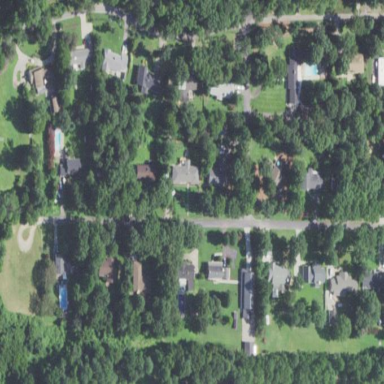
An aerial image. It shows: Residential area within neighborhood.